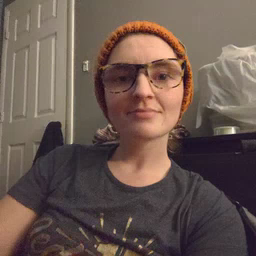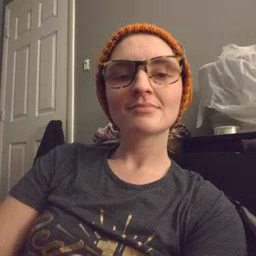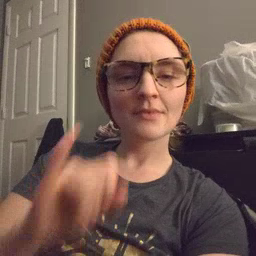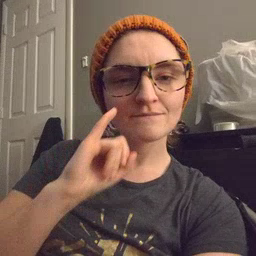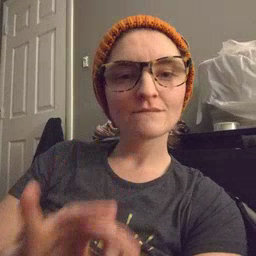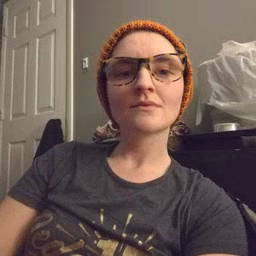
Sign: if